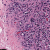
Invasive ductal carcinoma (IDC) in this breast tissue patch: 0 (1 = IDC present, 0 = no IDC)